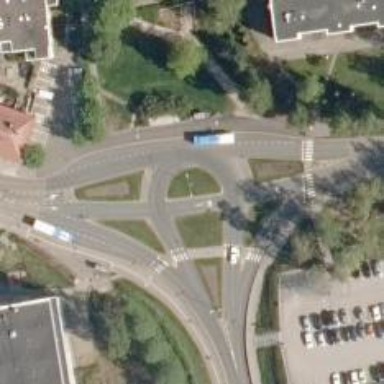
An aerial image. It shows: Secondary road with asphalt surface and junction.